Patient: sex F, age 54
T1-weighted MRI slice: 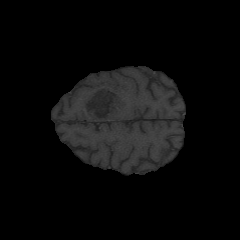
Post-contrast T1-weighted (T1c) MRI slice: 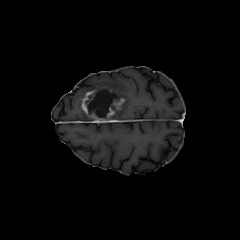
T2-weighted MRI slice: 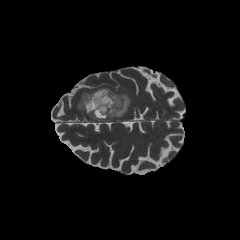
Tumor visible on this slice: yes
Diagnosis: Glioblastoma, IDH-wildtype
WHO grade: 4